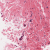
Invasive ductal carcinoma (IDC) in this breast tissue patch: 0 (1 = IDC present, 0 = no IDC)